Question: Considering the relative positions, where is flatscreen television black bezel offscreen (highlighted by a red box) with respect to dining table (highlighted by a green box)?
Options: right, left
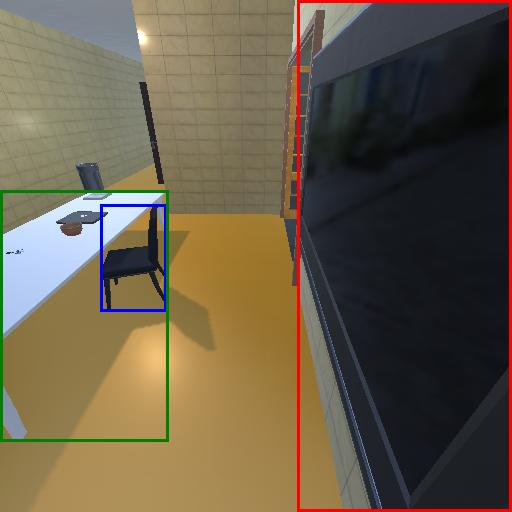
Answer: right